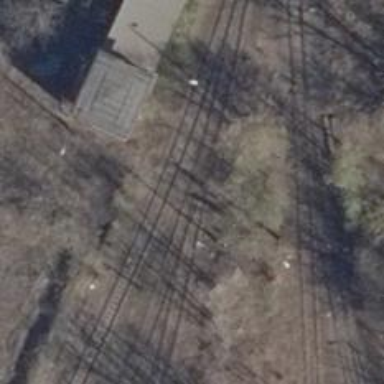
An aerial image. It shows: Railway switch.